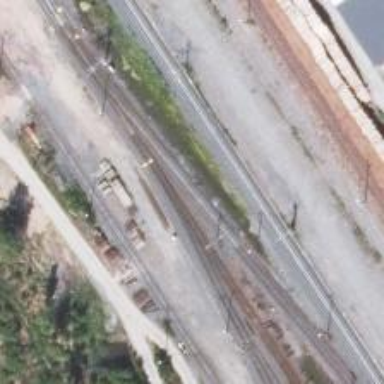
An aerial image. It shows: Rail siding with electrified contact lines for trains.